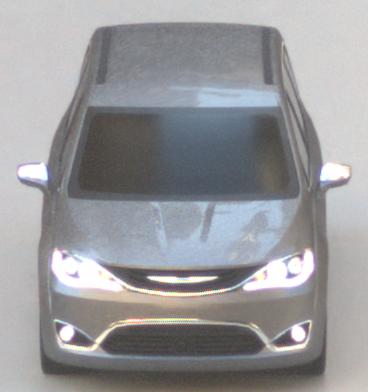
Make: Chrysler
Model: Pacifica
Detailed model: -
Model produced from: 2016
Model produced until: 2020
Doors: 5
Color: gray
Road condition: wet road
Daytime: morning or afternoon
Contrast: low contrast